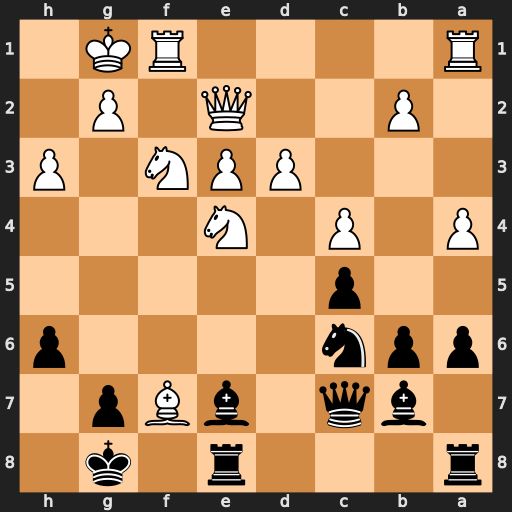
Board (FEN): r3r1k1/1bq1bBp1/ppn4p/2p5/P1P1N3/3PPN1P/1P2Q1P1/R4RK1
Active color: b
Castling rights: -
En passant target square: -
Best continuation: Kxf7 Nh4+ Kg8